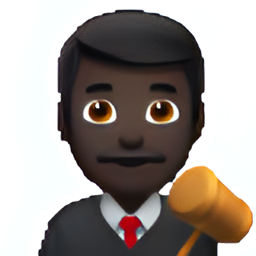
Name: male judge type 6
Emoji: 👨🏿‍⚖️
Group: People & Body
Sub-group: person-role